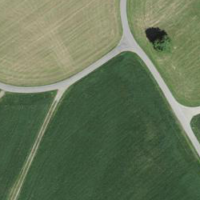
EUNIS habitat code: 52
Species observed at this site:
Certhia brachydactyla
Tyto alba
Corvus corone
Cyanistes caeruleus
Fulica atra
Lophophanes cristatus
Troglodytes troglodytes
Anthus spinoletta
Dendrocopos major
Turdus viscivorus
Fringilla coelebs
Buteo buteo
Strix aluco
Turdus merula
Poecile palustris
Parus major
Dryocopus martius
Milvus milvus
Sitta europaea
Garrulus glandarius
Regulus regulus
Corvus corax
Periparus ater